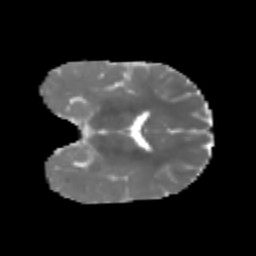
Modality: MD
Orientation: coronal
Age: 7
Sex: female
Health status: healthy